Question: I am trying to label columns with geom_text() on a geom_col() however, the labels (numbers) are not printing out correctly, nor positioning the way I would like them to.
vjust does not seem to be working as I wanted the labels to be at the top of the columns (inside them) but they remained at the bottom. The columns should show the total distance ridden by rider type but they are not even readable.
Attached a screenshot on the output of my code below. Hope it's not a duplicate question and really appreciate any help you can give me as I am new to R and I am a little bit stuck with this one.
'''
total_distance_ridden_by_rider_type <-
ggplot(consolidated_data_202106_202205, aes(member_casual, distance))+
geom_col(aes(fill = member_casual))+
labs(y = "Distance ridden in km",
x = "Rider type",
title = "Distance ridden by Rider type in km",
subtitle = "Over the period of 2021-06-01 - 2022-05-31",
fill = "Rider type")+
scale_y_continuous(labels = unit_format(unit = "M", scale = 1e-6))+
geom_text(aes(x = member_casual, y = distance, label = comma(distance)),
stat = "identity",
vjust = 1.5,
colour = "black",
size = 5)+
theme(legend.position = "top",
plot.title = element_text(size = 20),
plot.subtitle = element_text(size = 15))
'''

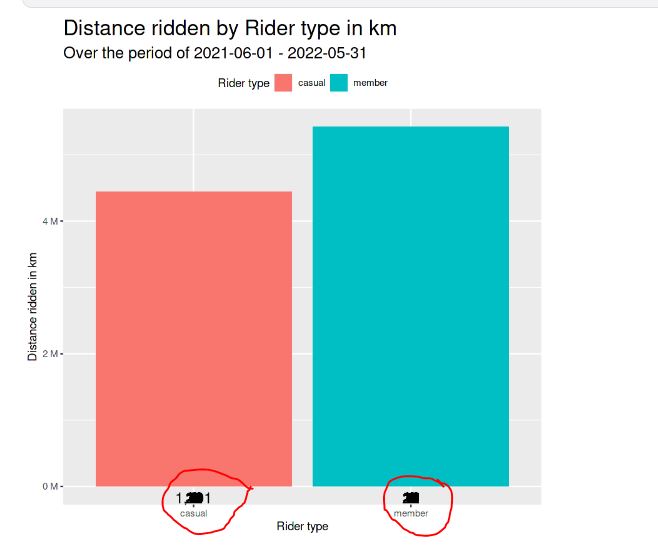
Answer: Without your data, it is difficult to be sure, but it seems that your problem is that you are creating your columns by stacking thousands of different distances on top of each other to get the total distance ridden on the y axis. This would be fine, except that you are then trying to plot a label for each individual rider on the chart. Since you are using position = 'identity' for geom text, these will all appear close to the bottom of the plot, since any one rider only rode at most a few thousand Km.
Let us create a little example dataset to ensure we can replicate your problem:
'''
set.seed(1)
consolidated_data_202106_202205 <- data.frame(
member_casual = rep(c('casual', 'member'), each = 1000),
distance = round(rnorm(2000, rep(c(4400, 5400), each = 1000), sd = 500))
)
'''
Now using your exact plotting code, we get a very similar appearance:
'''
library(ggplot2)
library(scales)
ggplot(consolidated_data_202106_202205, aes(member_casual, distance))+
geom_col(aes(fill = member_casual))+
labs(y = "Distance ridden in km",
x = "Rider type",
title = "Distance ridden by Rider type in km",
subtitle = "Over the period of 2021-06-01 - 2022-05-31",
fill = "Rider type")+
scale_y_continuous(labels = unit_format(unit = "M", scale = 1e-6))+
geom_text(aes(x = member_casual, y = distance, label = comma(distance)),
stat = "identity",
vjust = 1.5,
colour = "black",
size = 5)+
theme(legend.position = "top",
plot.title = element_text(size = 20),
plot.subtitle = element_text(size = 15))
'''
<URL>
The way to fix this is simply to summarize the data before plotting it. We can use 'dplyr' to help us here:
'''
library(dplyr)
consolidated_data_202106_202205 %>%
group_by(member_casual) %>%
summarize(distance = sum(distance)) %>%
ggplot(aes(member_casual, distance)) +
geom_col(aes(fill = member_casual)) +
labs(y = "Distance ridden in km",
x = "Rider type",
title = "Distance ridden by Rider type in km",
subtitle = "Over the period of 2021-06-01 - 2022-05-31",
fill = "Rider type")+
scale_y_continuous(labels = unit_format(unit = "M", scale = 1e-6))+
geom_text(aes(x = member_casual, y = distance/2, label = comma(distance)),
position = "stack",
colour = "black",
size = 5)+
theme(legend.position = "top",
plot.title = element_text(size = 20),
plot.subtitle = element_text(size = 15))
'''
<URL>